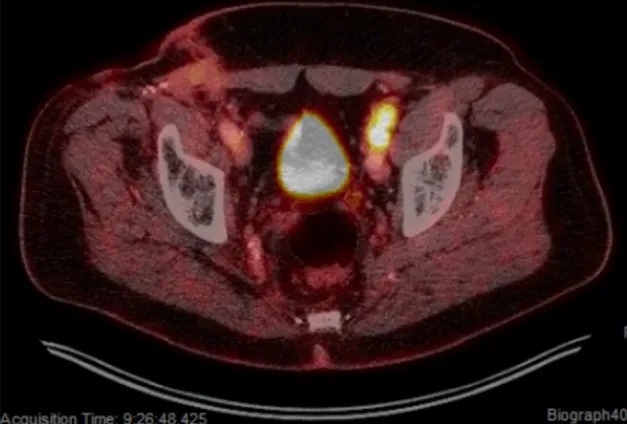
Isolated left pelvic nodal progression on pembrolizumab. PET-scan showing SUV avid progression involving the left inguinal and left external iliac regions.
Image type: radiology (pet)